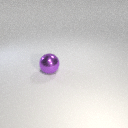
large purple metal sphere